Field crop: maize
Growth stage: 2
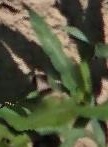
Species: maize